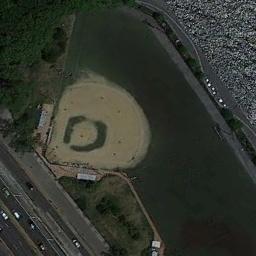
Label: baseball_diamond